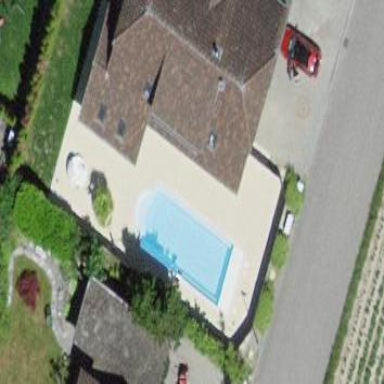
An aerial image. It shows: Swimming pool located in leisure land.